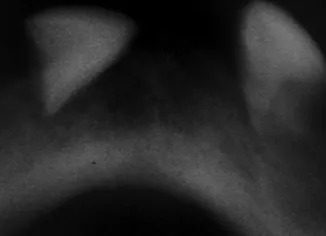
Mandibular occlusal radiographs showing multiple missing teeth along with the permanent tooth buds.
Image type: radiology (x_ray)